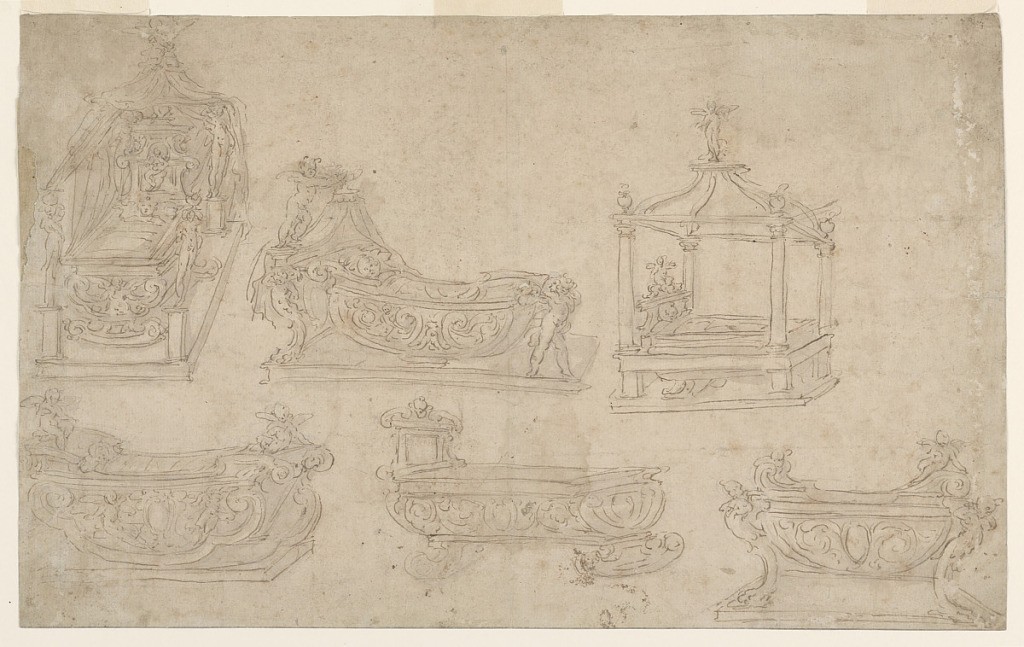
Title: Six Designs for a Child's Bed
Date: ca. 1630
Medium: Pen and ink, black chalk on paper
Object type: Drawing
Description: Six designs for a child's bed. At upper left, a cradle with a child in it stands upon a platform. Four statues support the canopy. At upper center, a trough-like bed with a child in it is fastened to a parapet which rises from a platform and upon which putti are intended to hold a canopy. The other end is intended to be carried by two putti. At upper right, a bedstead with a child in it stands in a kind of pavillion. At lower left, a bedstead with a child in it, in the shape of a ship on a platform. At lower center, a trough-like cradle. At lower right, a kind of bowl is supported by figures of chimaerae upon a platform.